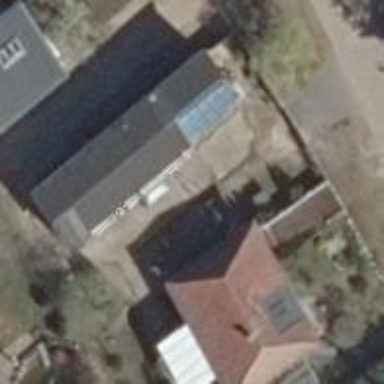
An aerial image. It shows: Detached building.